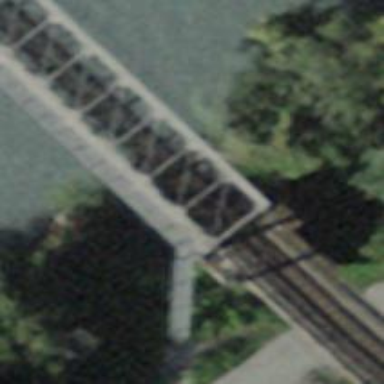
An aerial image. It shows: Bridge with metal steps.